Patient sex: M
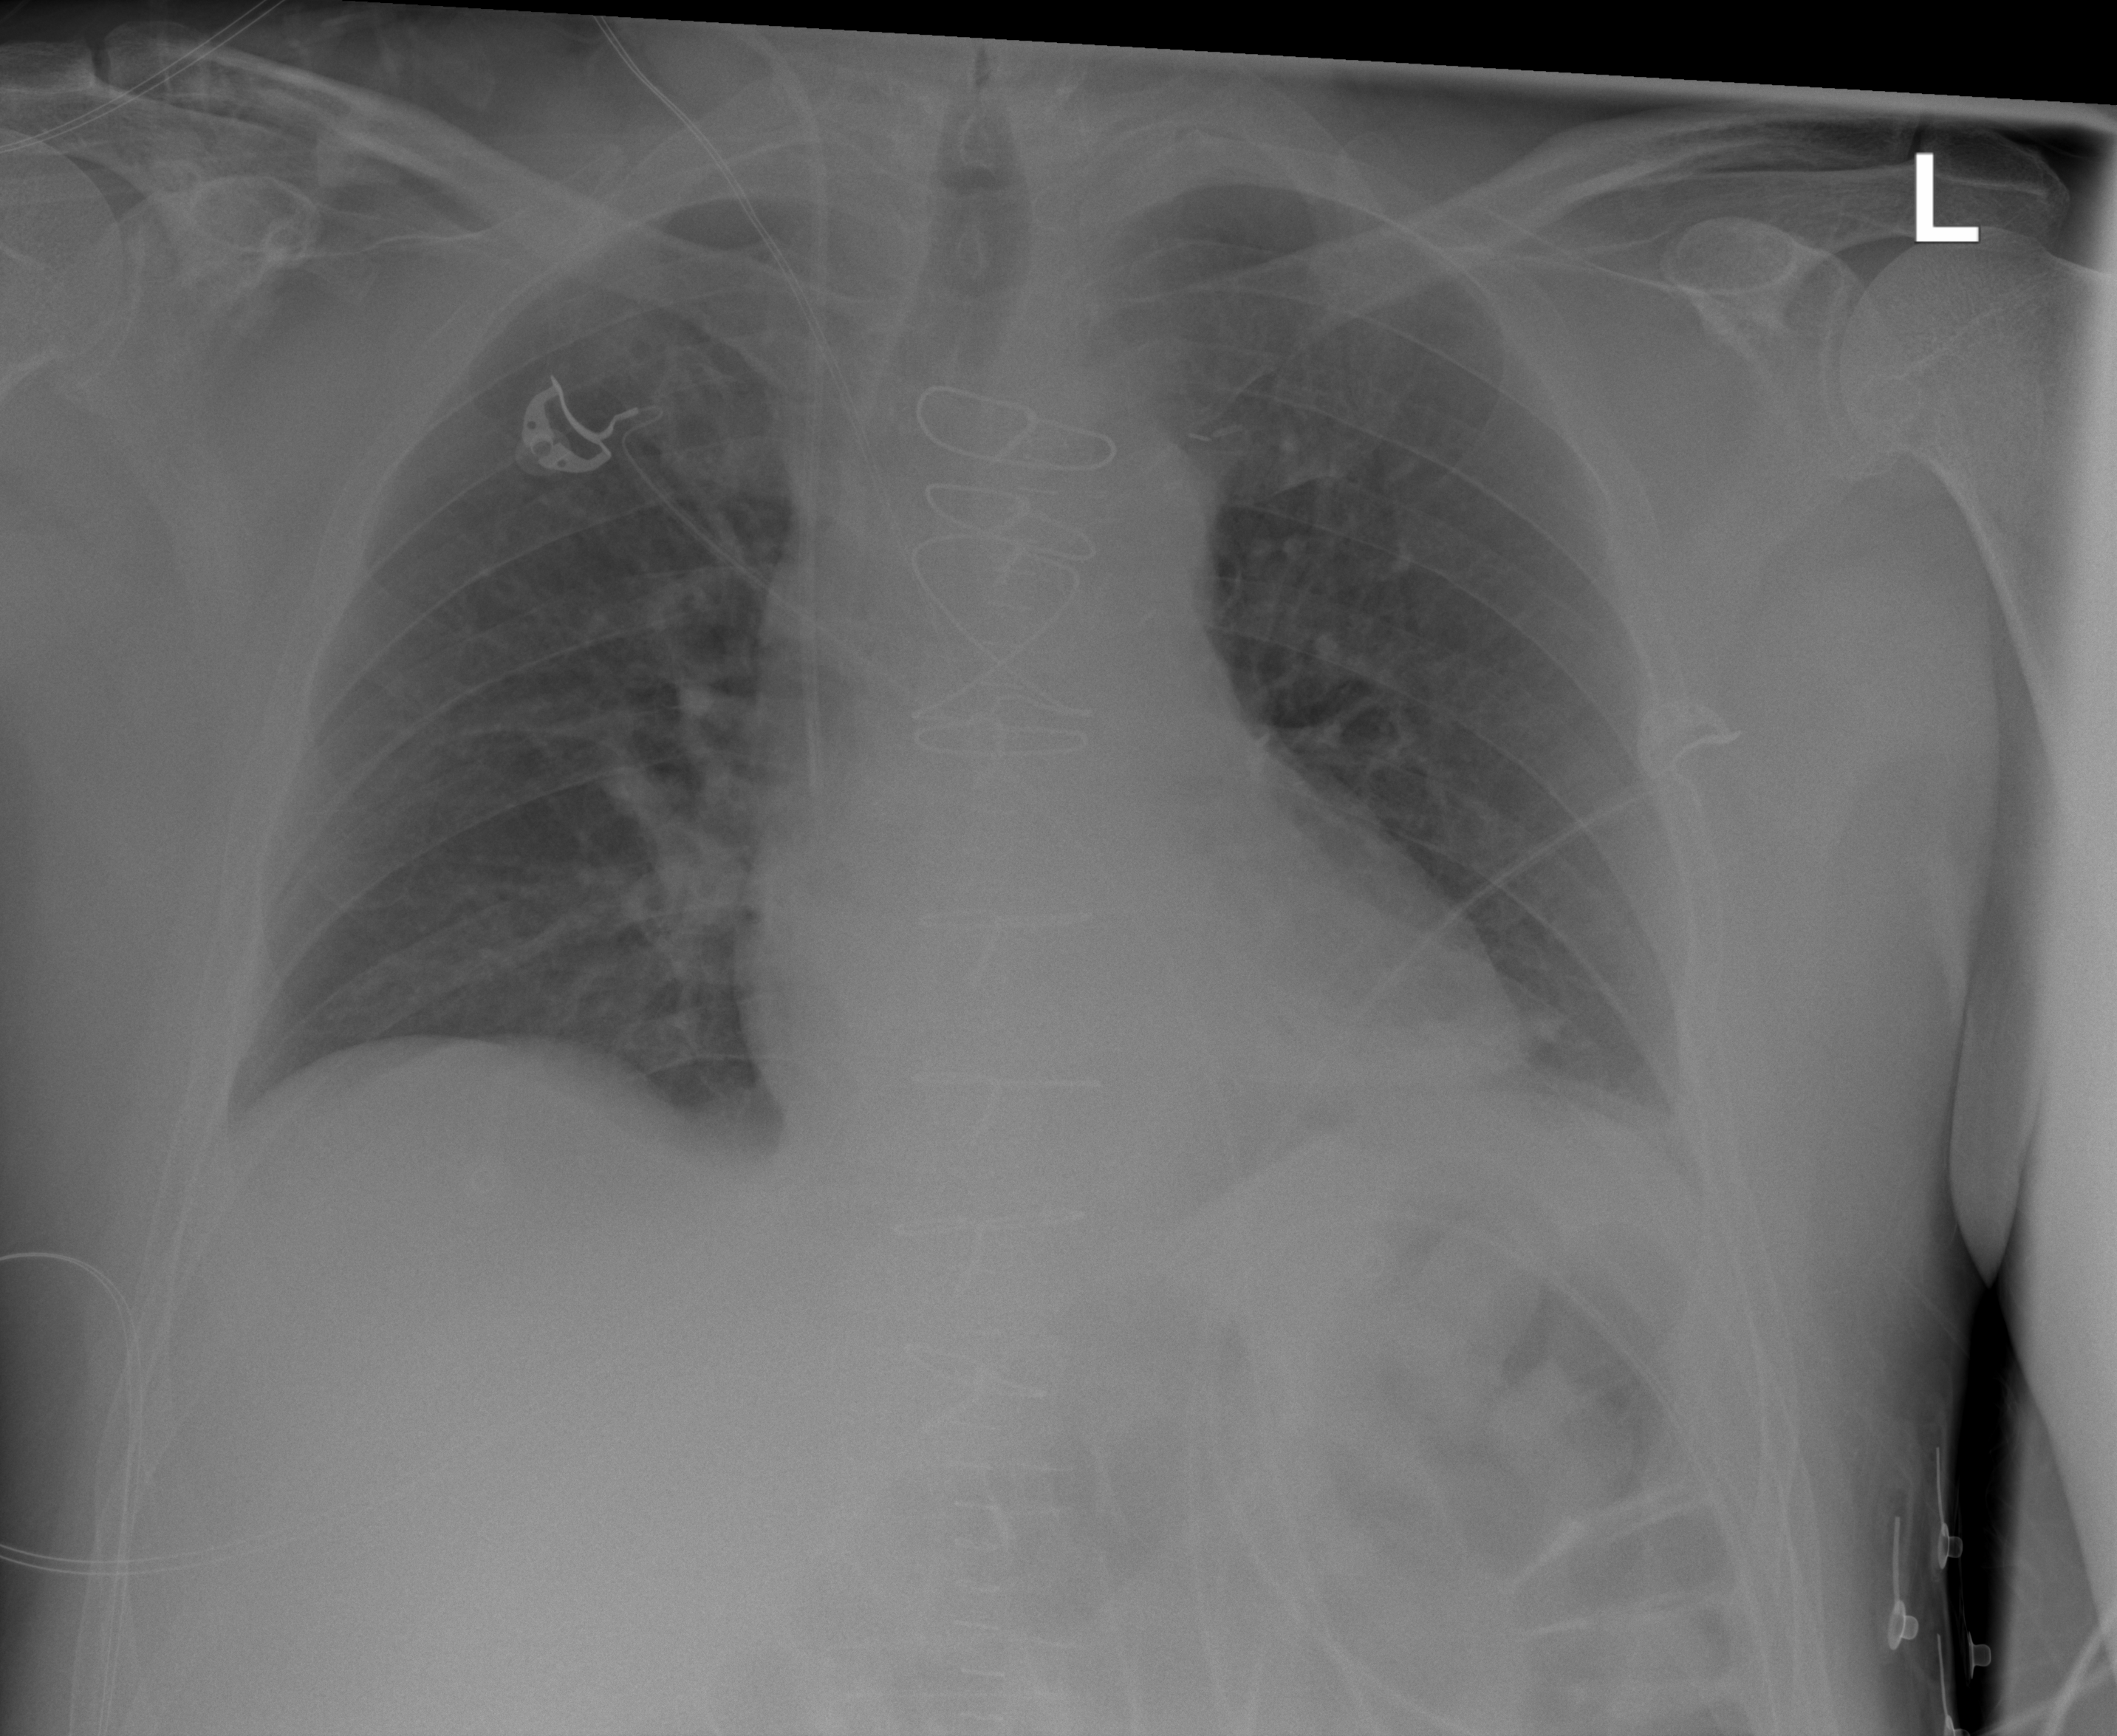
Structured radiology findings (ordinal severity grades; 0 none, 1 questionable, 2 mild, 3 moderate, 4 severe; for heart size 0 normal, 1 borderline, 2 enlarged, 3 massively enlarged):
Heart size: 2
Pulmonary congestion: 2
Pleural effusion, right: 0
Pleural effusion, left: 1
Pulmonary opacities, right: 0
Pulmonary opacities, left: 0
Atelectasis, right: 1
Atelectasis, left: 2